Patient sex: M
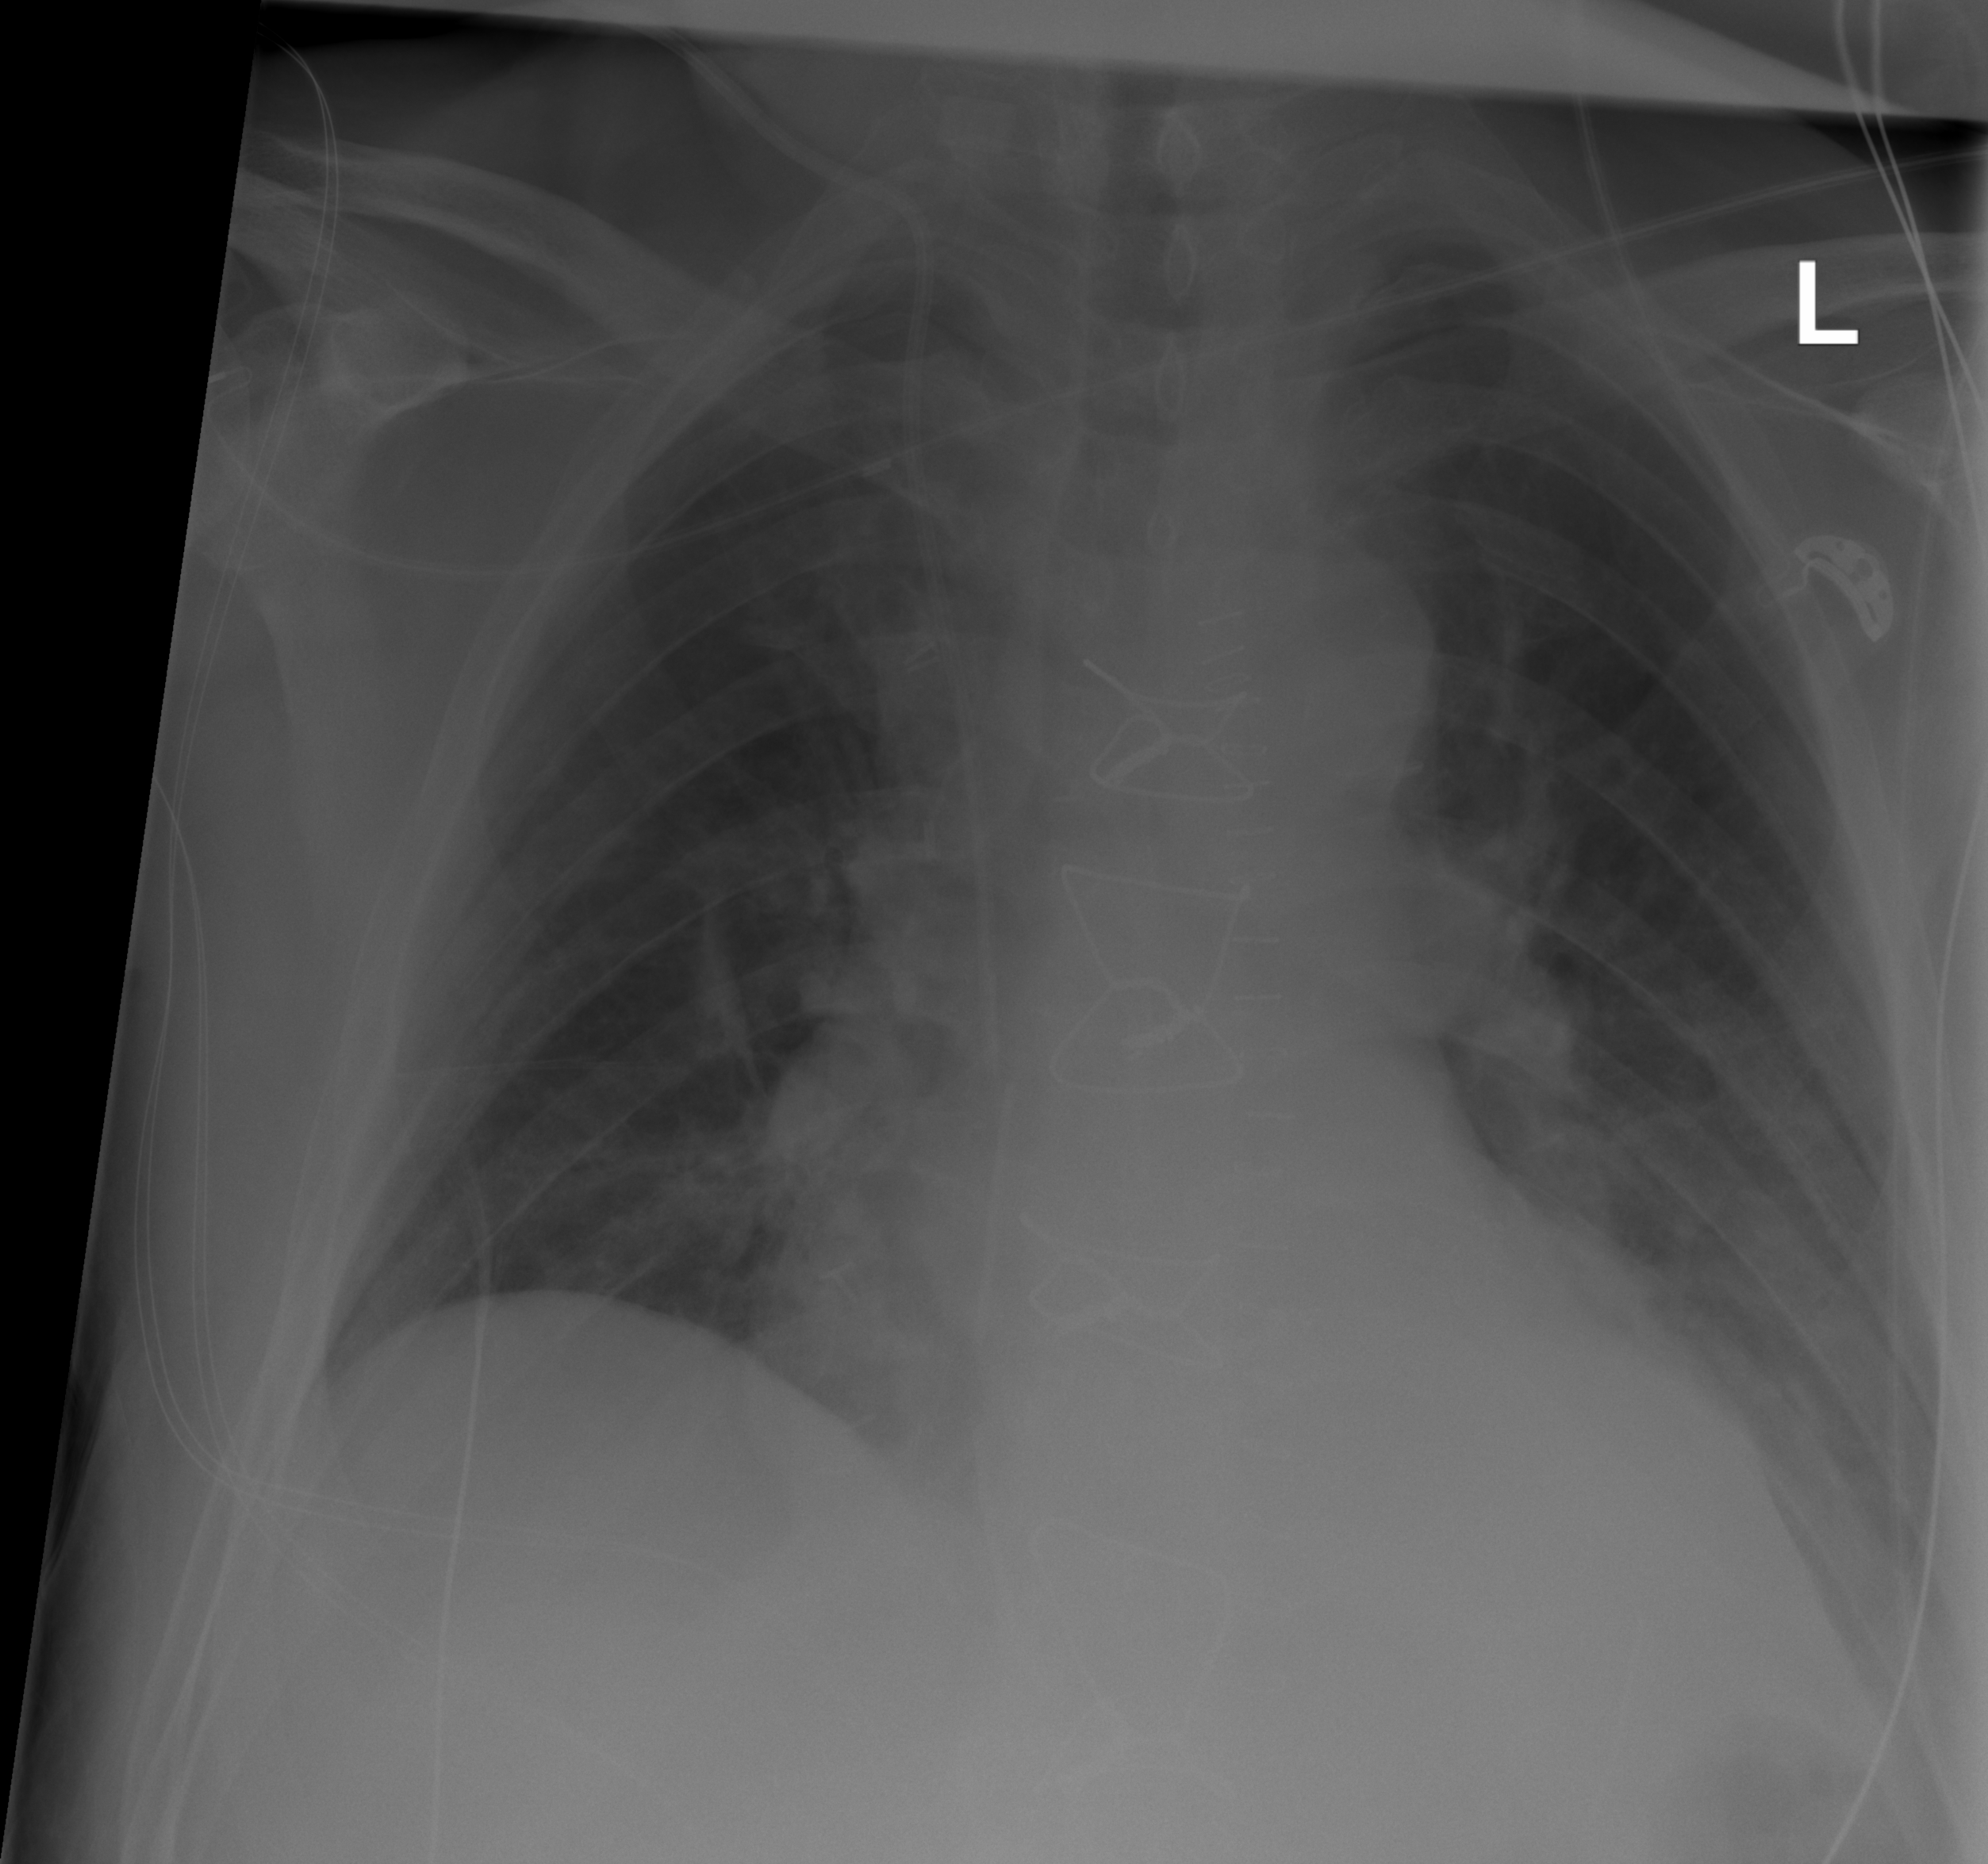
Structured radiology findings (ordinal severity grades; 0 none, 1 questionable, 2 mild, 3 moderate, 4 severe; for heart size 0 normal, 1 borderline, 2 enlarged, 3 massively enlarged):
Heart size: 1
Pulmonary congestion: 2
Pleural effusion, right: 0
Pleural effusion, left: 2
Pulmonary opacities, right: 2
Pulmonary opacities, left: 2
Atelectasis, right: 2
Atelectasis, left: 2